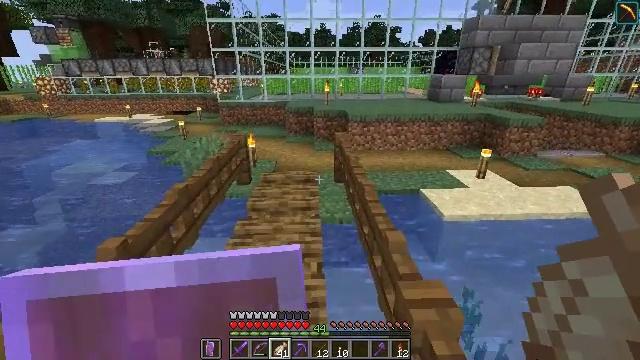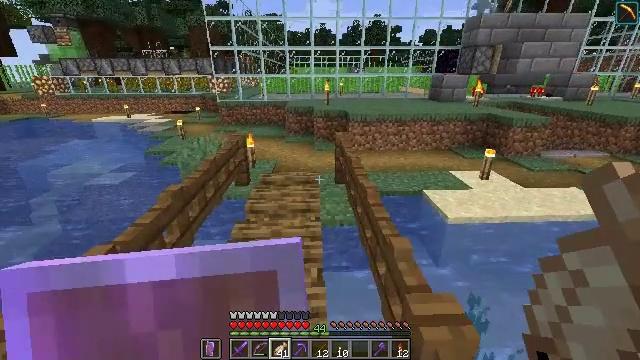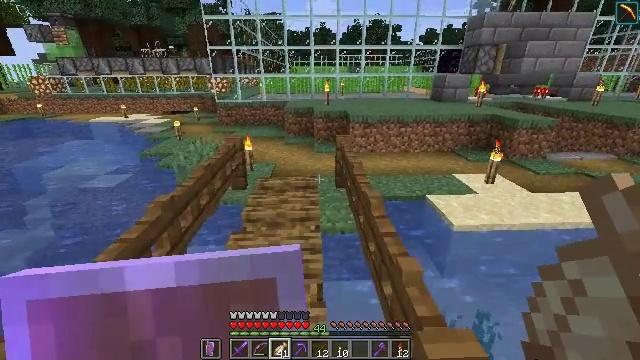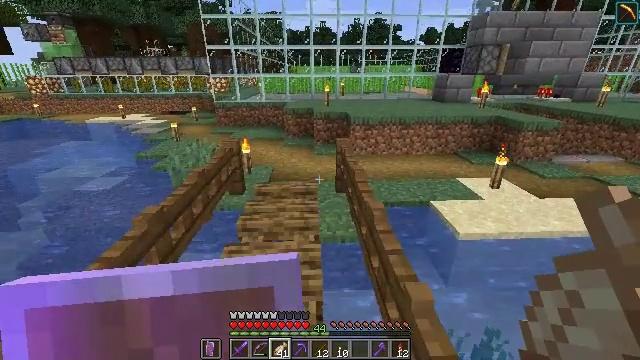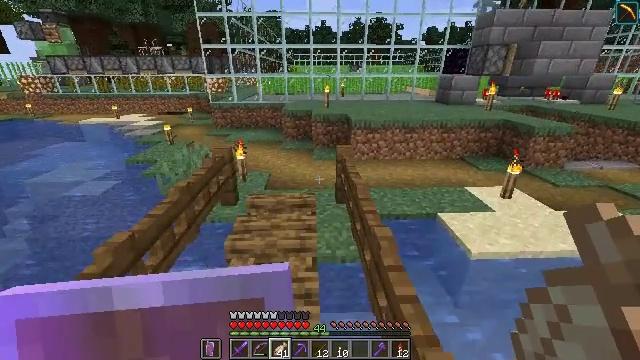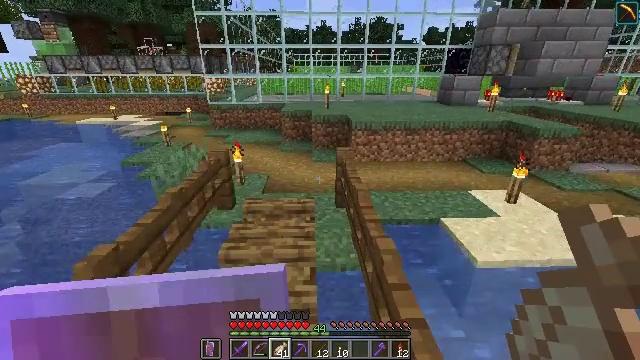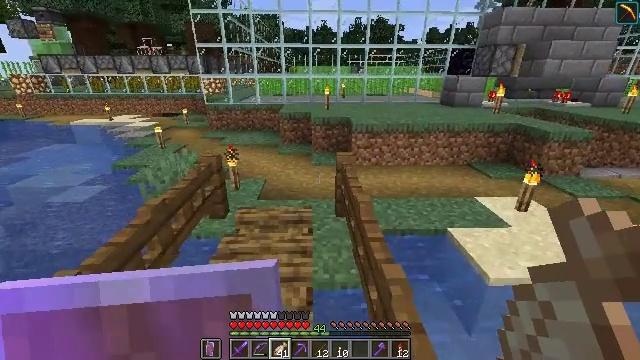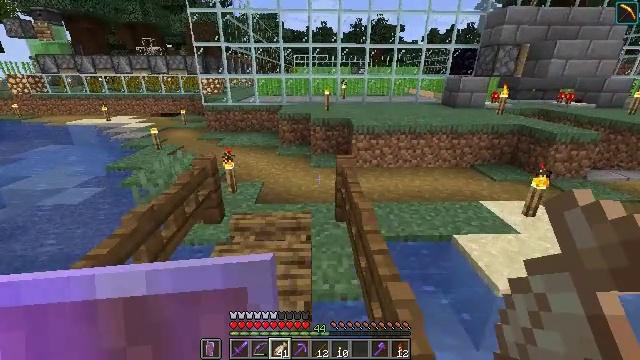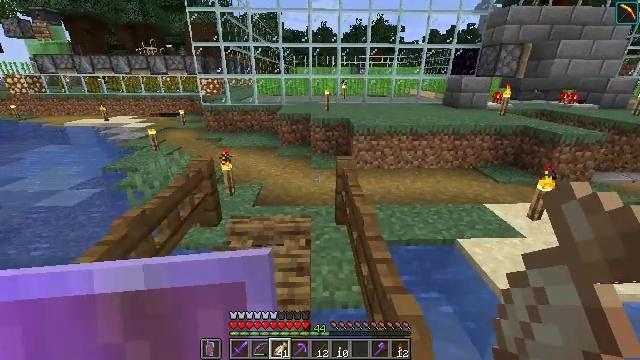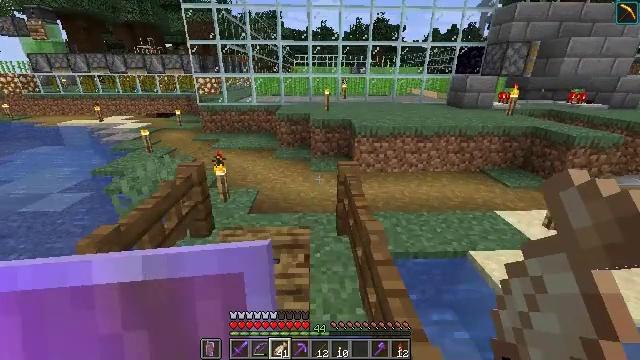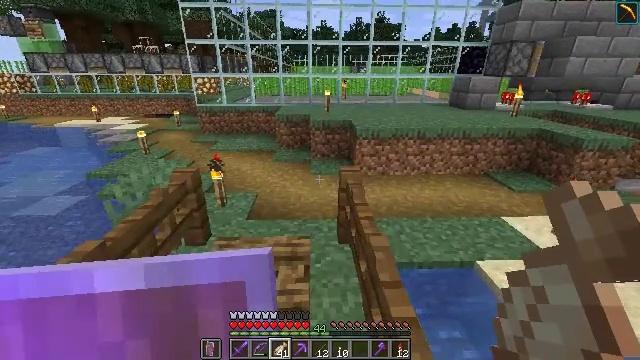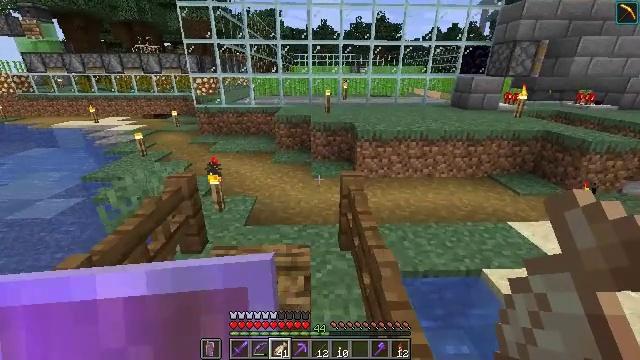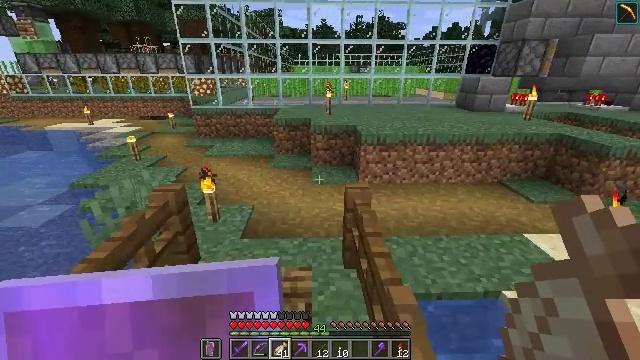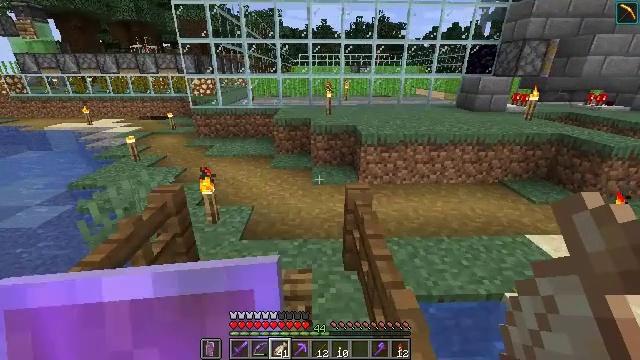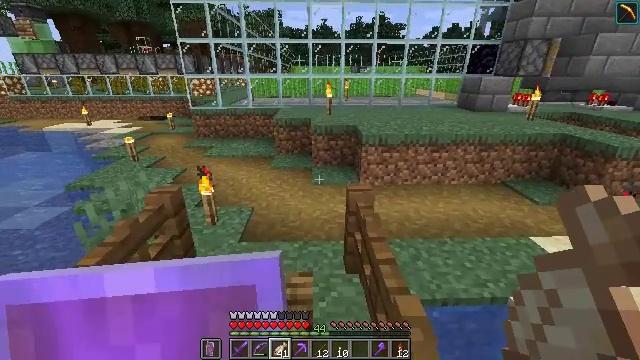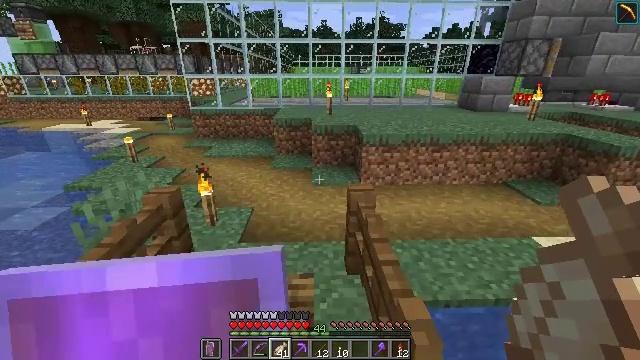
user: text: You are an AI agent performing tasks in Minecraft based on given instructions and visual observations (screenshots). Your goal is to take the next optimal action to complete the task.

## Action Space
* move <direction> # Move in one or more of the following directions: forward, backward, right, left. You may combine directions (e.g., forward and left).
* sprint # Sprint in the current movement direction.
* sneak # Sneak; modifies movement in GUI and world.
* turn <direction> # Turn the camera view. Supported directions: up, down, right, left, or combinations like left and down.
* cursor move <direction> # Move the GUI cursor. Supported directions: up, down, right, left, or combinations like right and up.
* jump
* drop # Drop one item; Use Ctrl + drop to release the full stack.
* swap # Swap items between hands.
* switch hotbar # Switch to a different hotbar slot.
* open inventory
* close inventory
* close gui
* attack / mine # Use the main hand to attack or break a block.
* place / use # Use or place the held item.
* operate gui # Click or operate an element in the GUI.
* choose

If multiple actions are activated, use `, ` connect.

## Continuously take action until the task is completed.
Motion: motion action
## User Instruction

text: Assemble a stonecutter at the crafting table.
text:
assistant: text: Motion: move forward
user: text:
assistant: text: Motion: move forward
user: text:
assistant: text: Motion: move forward
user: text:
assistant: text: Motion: move forward
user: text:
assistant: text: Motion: move forward
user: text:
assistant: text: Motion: move forward
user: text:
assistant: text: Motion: move forward
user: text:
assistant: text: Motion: move forward
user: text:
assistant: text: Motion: move forward
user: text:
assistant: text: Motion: move forward
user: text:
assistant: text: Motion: move forward
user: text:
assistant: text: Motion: no_op
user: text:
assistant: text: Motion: no_op
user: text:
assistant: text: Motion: no_op
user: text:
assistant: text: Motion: no_op
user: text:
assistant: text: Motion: no_op
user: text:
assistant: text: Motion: no_op
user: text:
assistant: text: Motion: no_op
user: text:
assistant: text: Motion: no_op
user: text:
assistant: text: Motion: no_op
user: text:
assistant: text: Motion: no_op
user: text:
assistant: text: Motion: no_op
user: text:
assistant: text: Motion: no_op
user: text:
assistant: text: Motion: no_op
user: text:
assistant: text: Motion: no_op
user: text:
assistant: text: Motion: no_op
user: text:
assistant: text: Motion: no_op
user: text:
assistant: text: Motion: no_op
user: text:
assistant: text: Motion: no_op
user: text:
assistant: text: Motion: no_op